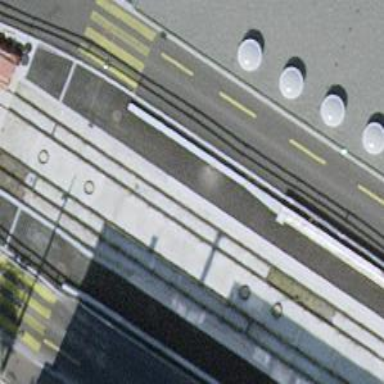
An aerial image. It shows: Bus stop for trolleybuses with designated stop position for public transport.